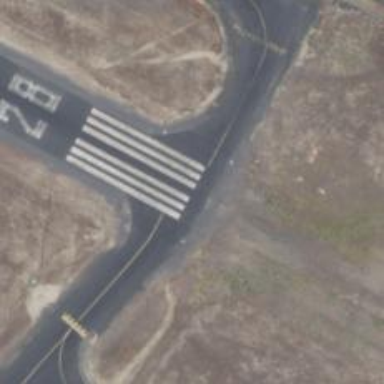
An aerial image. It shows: View of taxiway at the airport.